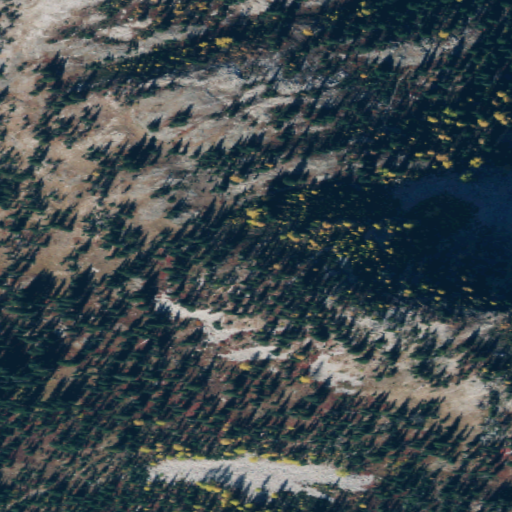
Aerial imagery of gap in Washington named South Pass containing evergreen forest, shrub, grassland, and barren land